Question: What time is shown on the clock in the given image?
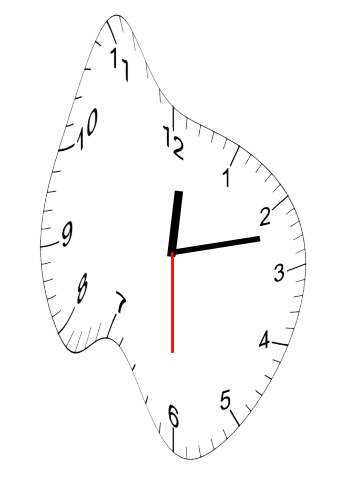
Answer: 12:12:30